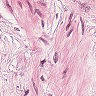
Metastatic tissue present: yes